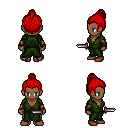
a pixel art fantasy rpg character, female body template, human, dark skin, green robe, teal pants, red short topknot hairstyle, cloth bracers, brown shoes, dagger, four views (front, back, left, right), 2x2 character sprite sheet, small pixel art, hard edges, no anti-aliasing